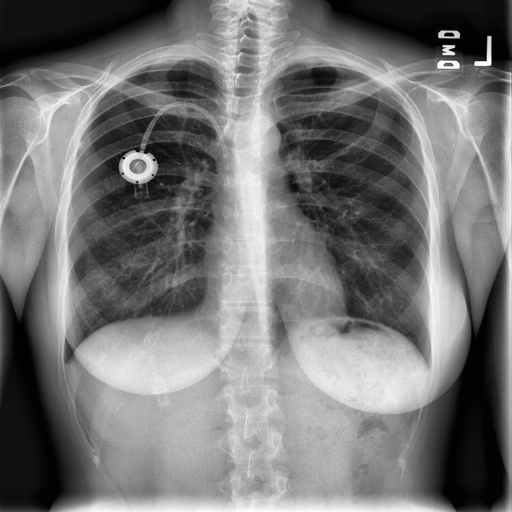
Finding: NORMAL